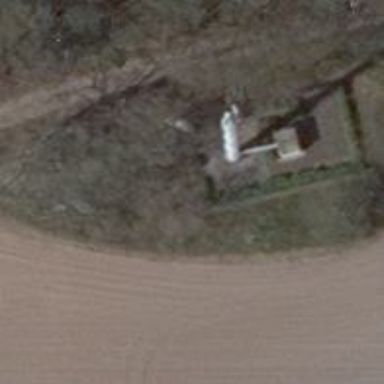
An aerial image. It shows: Mast tower used for communication.